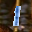
Label: 1